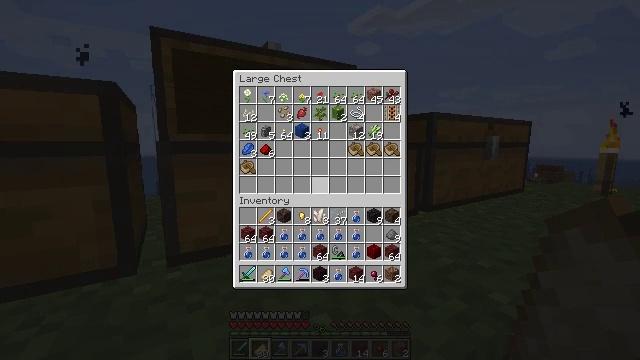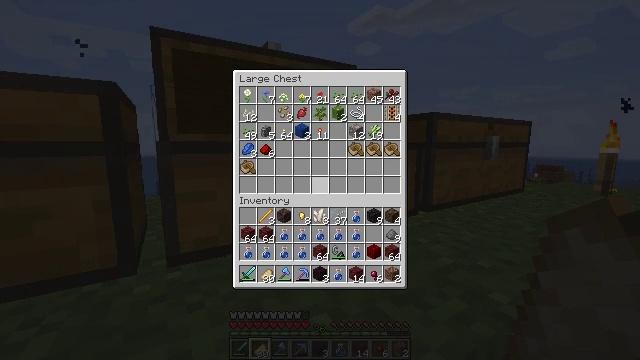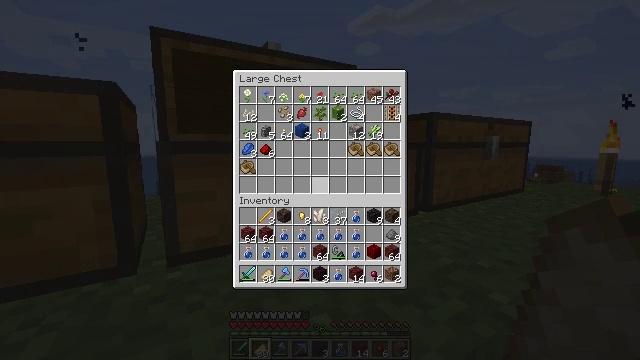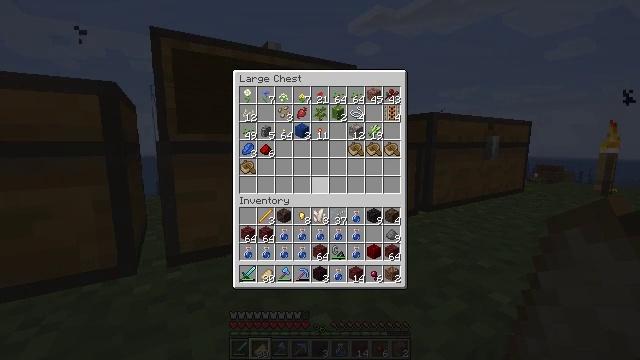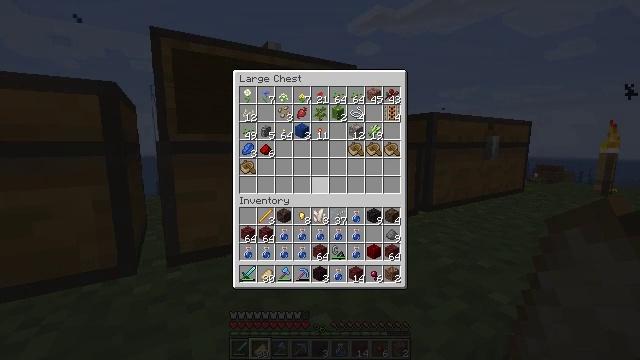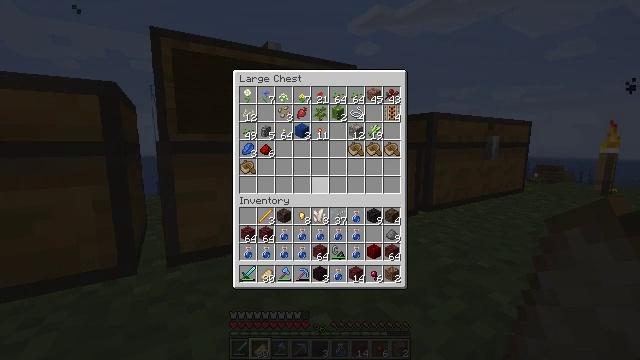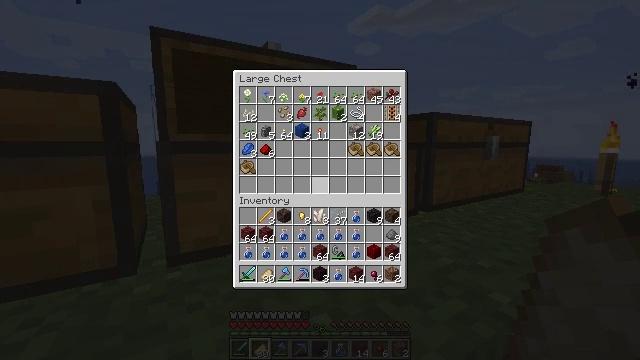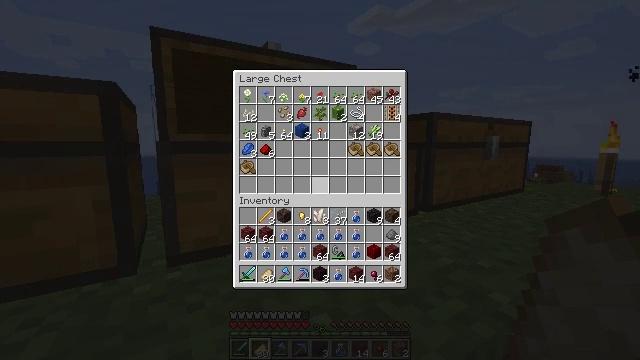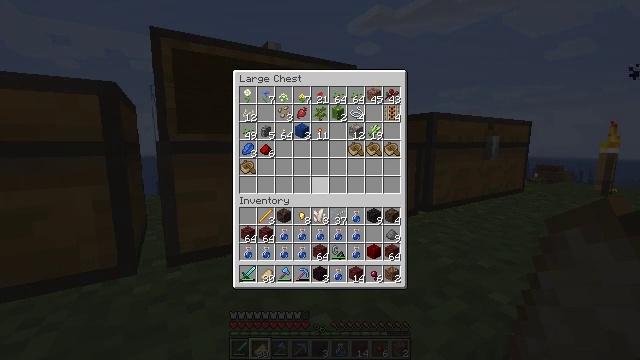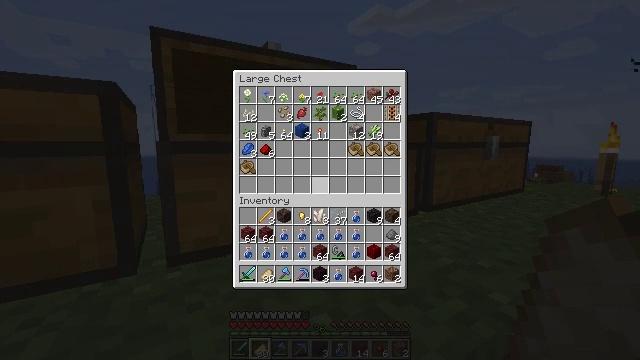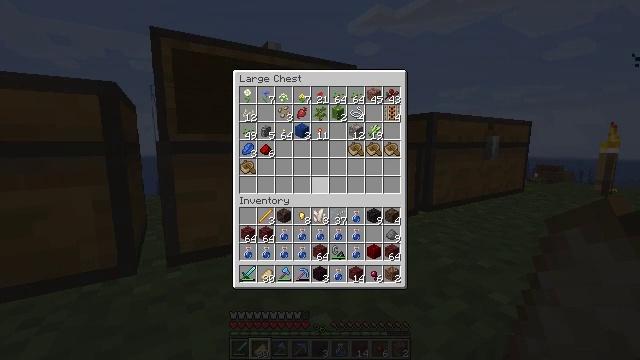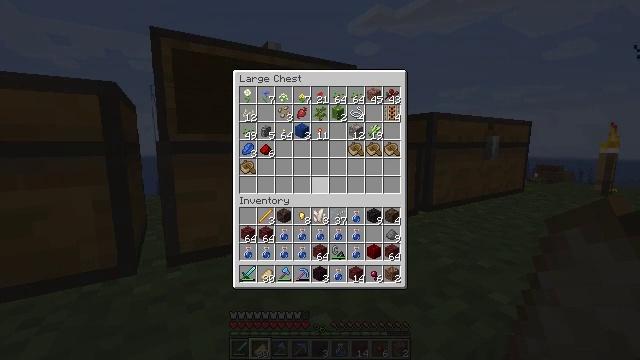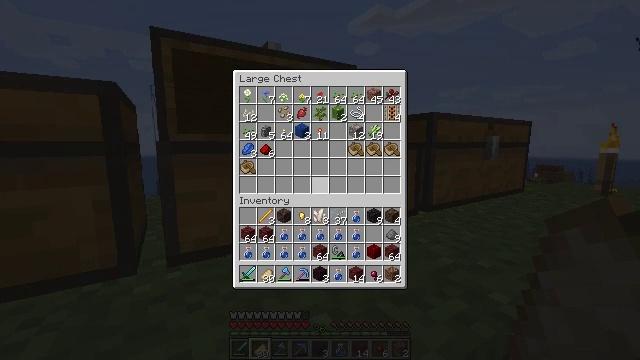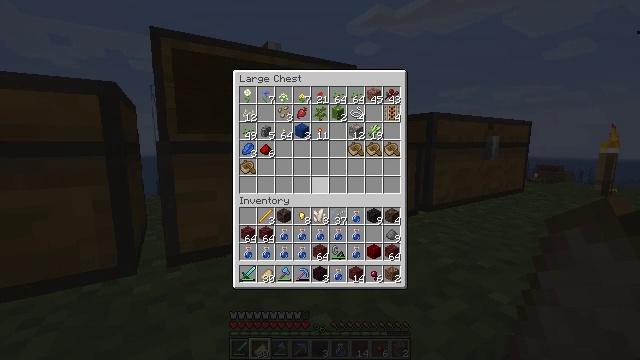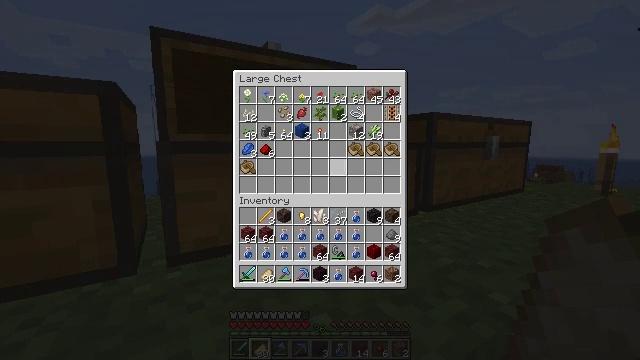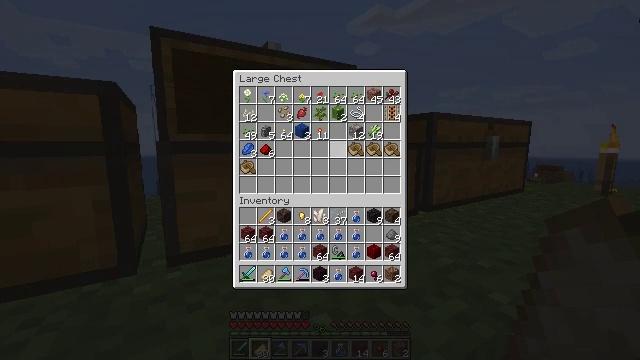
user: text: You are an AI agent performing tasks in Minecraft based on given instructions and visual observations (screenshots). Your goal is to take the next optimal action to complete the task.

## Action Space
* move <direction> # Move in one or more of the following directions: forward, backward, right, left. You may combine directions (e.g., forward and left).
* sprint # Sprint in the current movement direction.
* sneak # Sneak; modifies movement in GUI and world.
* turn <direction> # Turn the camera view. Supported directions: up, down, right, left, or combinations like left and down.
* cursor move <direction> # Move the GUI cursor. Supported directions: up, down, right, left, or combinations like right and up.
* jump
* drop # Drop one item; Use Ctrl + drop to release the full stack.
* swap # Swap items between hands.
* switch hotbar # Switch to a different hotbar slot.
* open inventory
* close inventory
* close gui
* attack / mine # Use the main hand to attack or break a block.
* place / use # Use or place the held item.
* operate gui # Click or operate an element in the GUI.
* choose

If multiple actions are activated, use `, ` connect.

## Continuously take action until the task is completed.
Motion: motion action
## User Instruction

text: Open inventory and craft sugar with sugarcane.
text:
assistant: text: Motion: no_op
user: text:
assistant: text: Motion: no_op
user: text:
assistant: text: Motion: no_op
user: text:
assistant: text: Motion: no_op
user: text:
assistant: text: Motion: no_op
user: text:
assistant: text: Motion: no_op
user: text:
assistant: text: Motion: no_op
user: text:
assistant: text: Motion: no_op
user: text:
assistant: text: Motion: no_op
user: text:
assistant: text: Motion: no_op
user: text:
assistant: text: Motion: no_op
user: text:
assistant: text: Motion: no_op
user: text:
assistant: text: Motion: no_op
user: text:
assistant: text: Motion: cursor move right and up
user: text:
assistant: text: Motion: cursor move right and up
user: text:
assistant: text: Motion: no_op
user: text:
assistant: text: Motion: no_op
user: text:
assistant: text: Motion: sneak
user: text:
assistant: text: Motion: sneak
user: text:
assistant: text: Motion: sneak
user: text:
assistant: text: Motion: sneak
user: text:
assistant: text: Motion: sneak
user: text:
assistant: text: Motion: sneak
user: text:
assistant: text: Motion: sneak
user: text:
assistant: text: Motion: sneak
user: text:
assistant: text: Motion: sneak
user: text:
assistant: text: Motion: sneak, operate gui
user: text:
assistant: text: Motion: sneak, operate gui
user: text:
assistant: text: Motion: sneak
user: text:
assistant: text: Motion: sneak